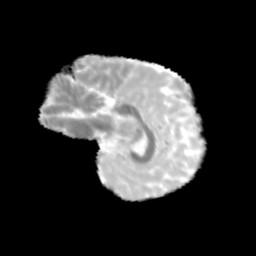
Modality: MD
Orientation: sagittal
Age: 9
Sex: female
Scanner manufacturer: siemens
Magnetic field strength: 3 T
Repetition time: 3.8 s
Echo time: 0.07 s